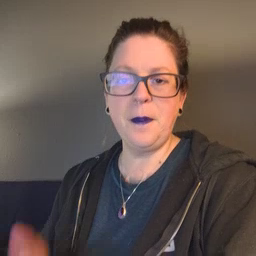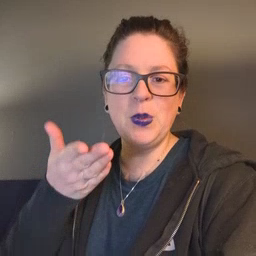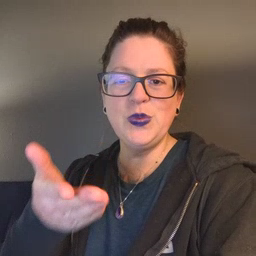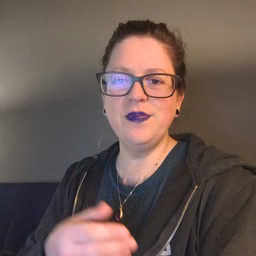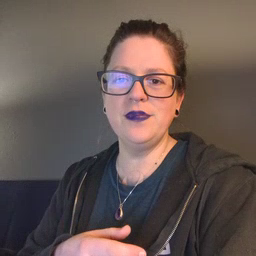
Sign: boat